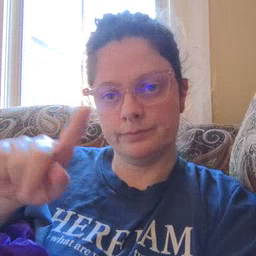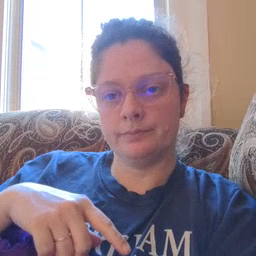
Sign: for